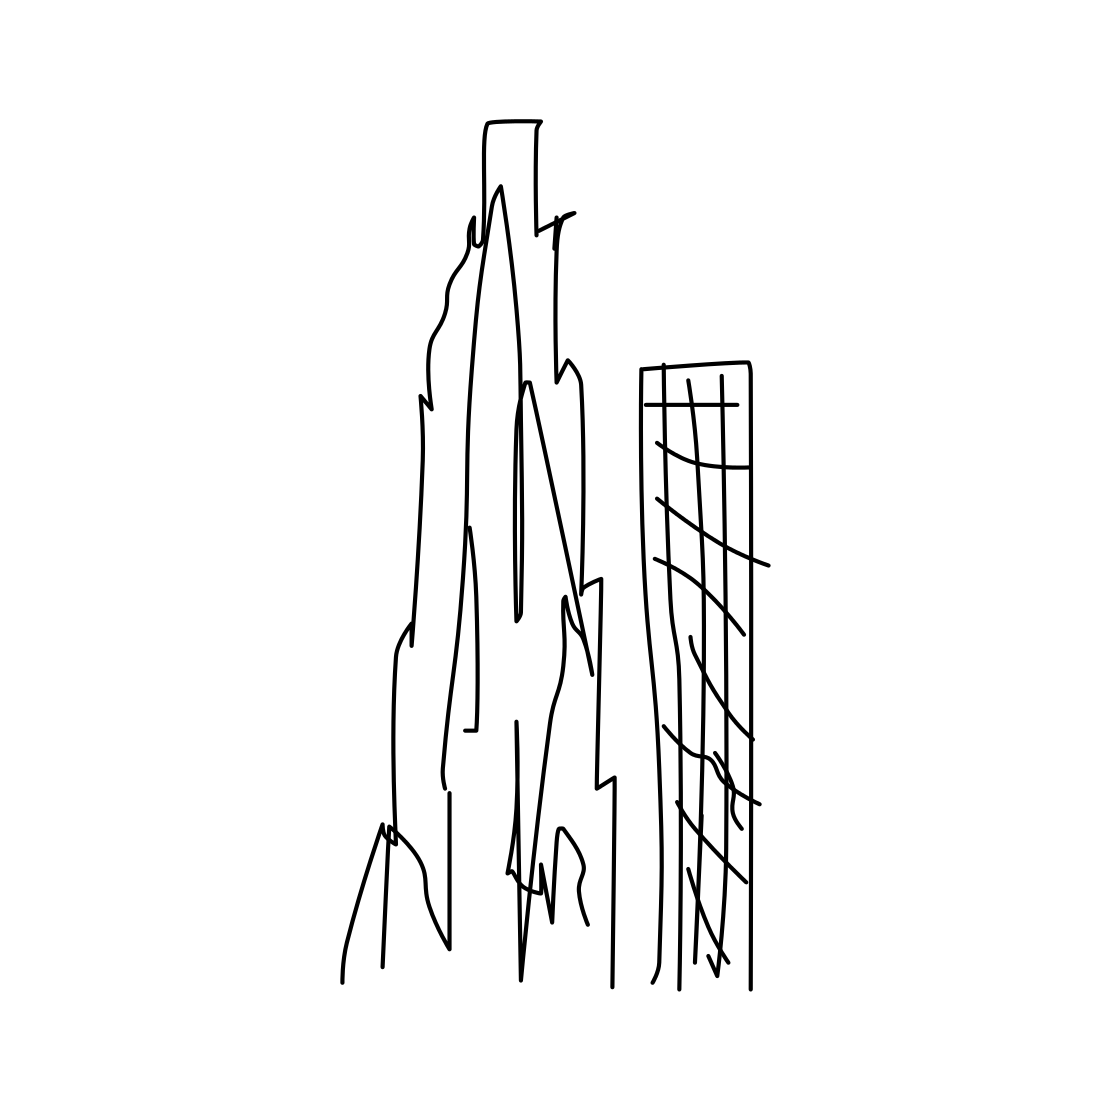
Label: skyscraper